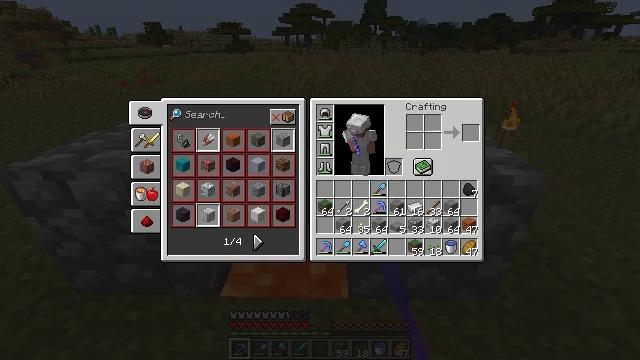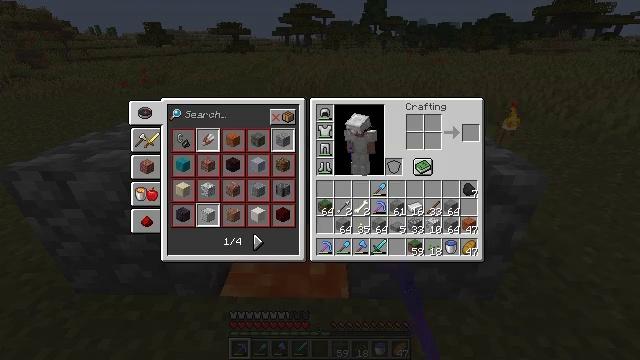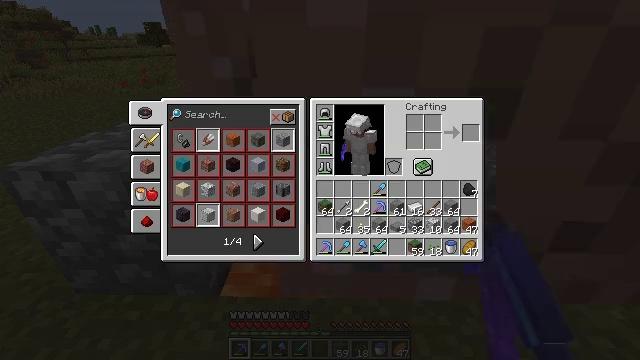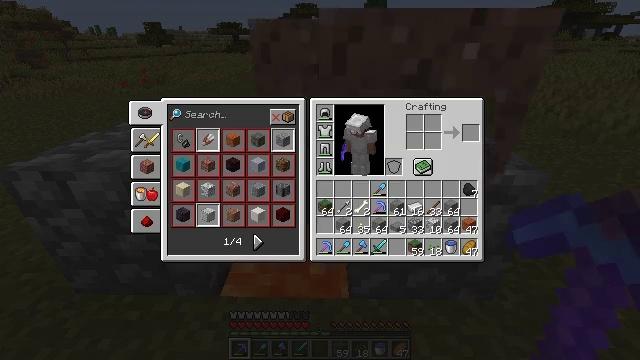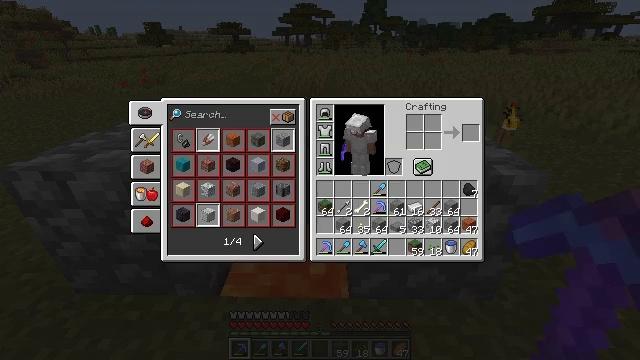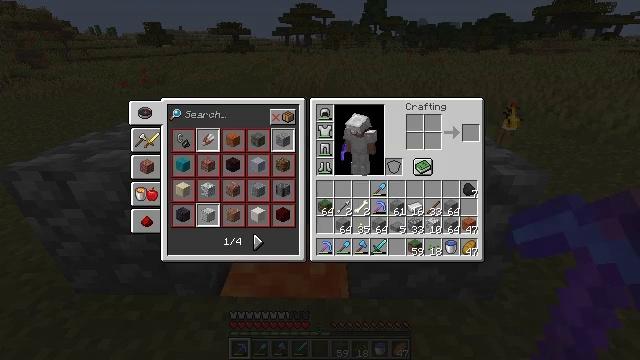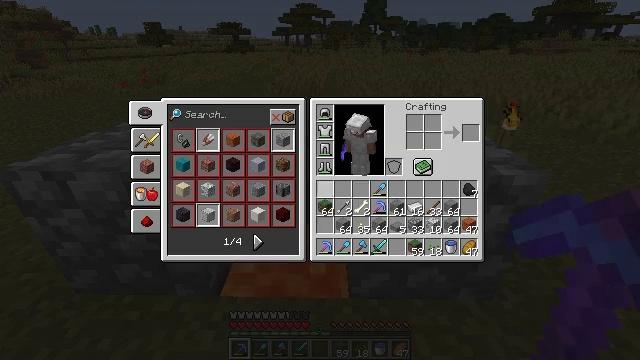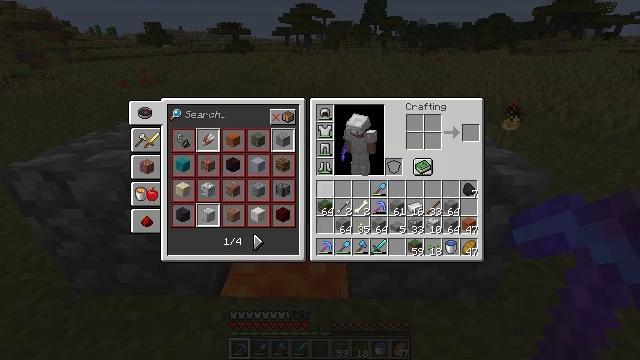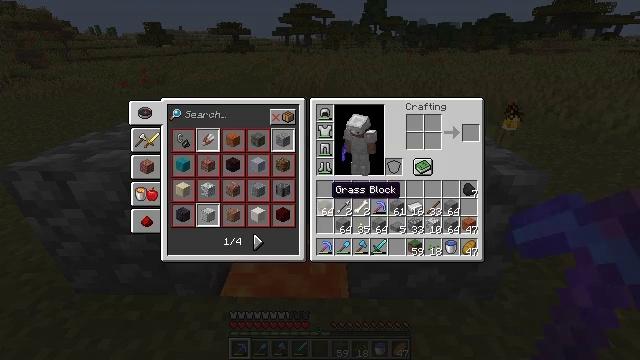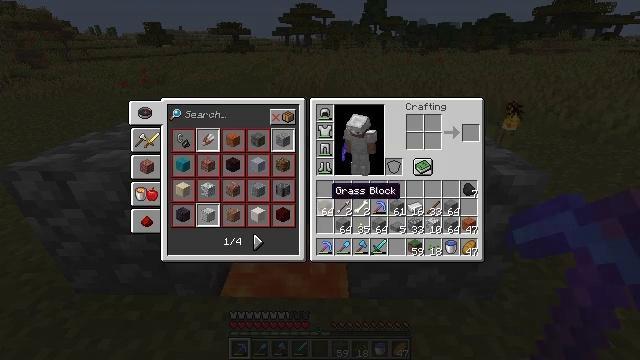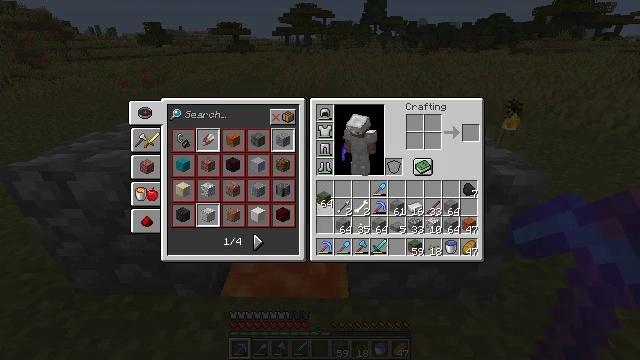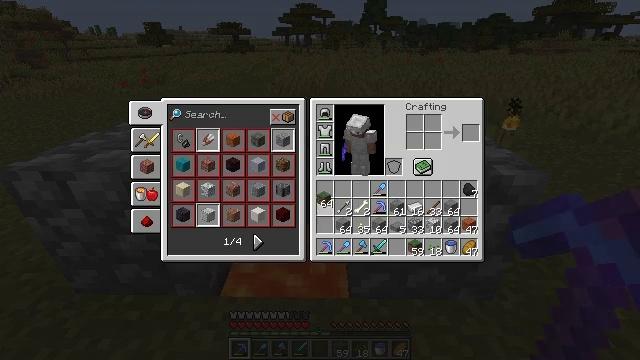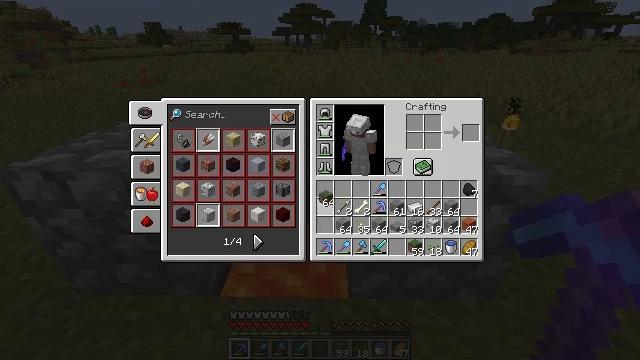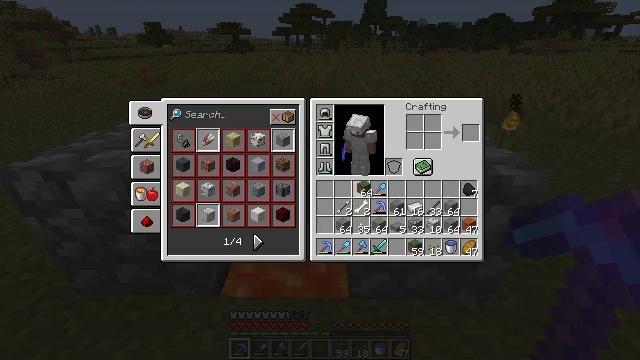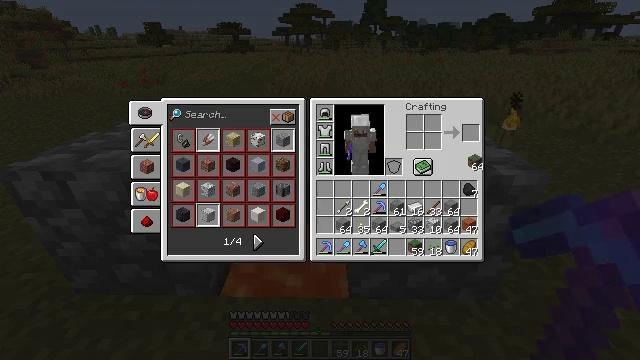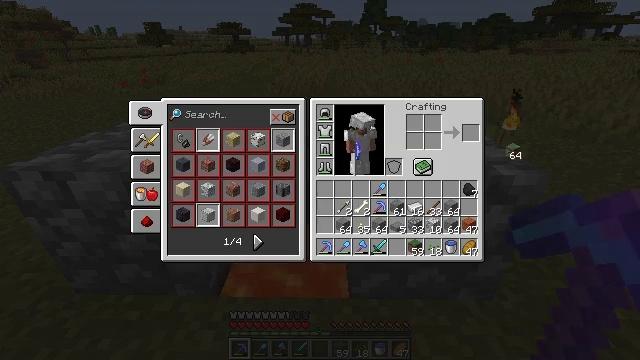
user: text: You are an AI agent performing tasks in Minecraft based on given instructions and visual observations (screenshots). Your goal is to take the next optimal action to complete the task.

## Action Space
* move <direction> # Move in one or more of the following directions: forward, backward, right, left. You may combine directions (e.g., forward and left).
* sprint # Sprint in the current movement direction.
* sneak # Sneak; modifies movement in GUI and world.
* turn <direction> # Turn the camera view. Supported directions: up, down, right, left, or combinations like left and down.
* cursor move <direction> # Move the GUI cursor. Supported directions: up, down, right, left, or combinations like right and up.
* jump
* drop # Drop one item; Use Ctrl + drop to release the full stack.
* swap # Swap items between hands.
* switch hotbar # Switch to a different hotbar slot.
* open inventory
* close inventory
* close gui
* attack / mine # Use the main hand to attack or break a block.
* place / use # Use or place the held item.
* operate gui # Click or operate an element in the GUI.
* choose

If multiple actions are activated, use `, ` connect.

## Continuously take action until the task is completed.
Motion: motion action
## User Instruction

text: Remove a grass block from the inventory.
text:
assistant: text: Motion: open gui
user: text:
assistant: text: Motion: no_op
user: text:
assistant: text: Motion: no_op
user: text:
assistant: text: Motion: no_op
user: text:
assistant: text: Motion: no_op
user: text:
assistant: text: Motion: no_op
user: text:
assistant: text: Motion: no_op
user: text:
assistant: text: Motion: no_op
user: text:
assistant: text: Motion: no_op
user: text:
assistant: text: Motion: operate gui
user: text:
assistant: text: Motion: operate gui
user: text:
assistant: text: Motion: operate gui
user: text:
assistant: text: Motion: cursor move right and up
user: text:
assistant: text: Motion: cursor move right and up
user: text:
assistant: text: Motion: cursor move right and up
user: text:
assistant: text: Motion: cursor move right and up
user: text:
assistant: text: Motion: no_op
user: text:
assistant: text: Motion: no_op
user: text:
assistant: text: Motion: operate gui
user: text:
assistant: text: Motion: operate gui
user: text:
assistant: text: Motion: operate gui
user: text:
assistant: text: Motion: cursor move left and down
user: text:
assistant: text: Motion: cursor move left and down
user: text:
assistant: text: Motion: cursor move left and down
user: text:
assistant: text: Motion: cursor move left and down
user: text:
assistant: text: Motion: no_op
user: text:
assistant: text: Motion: no_op